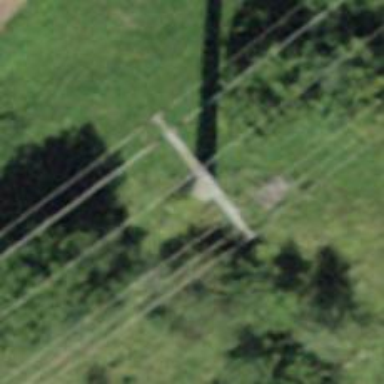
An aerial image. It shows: Power line is depicted.